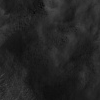
Atmospheric dust classification: not_dusty